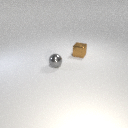
small brown metal cube behind small gray metal sphere